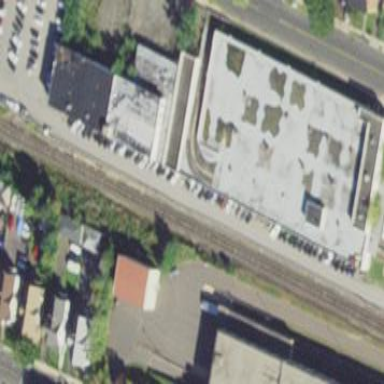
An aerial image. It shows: Multi-storey parking building.